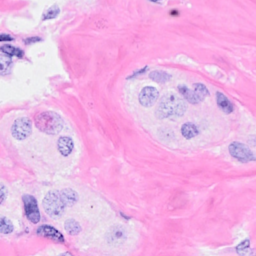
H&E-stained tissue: Breast